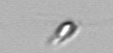
Label: Calciopappus